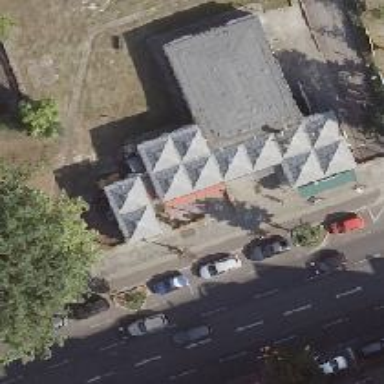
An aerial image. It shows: Ice cream stand or shop.